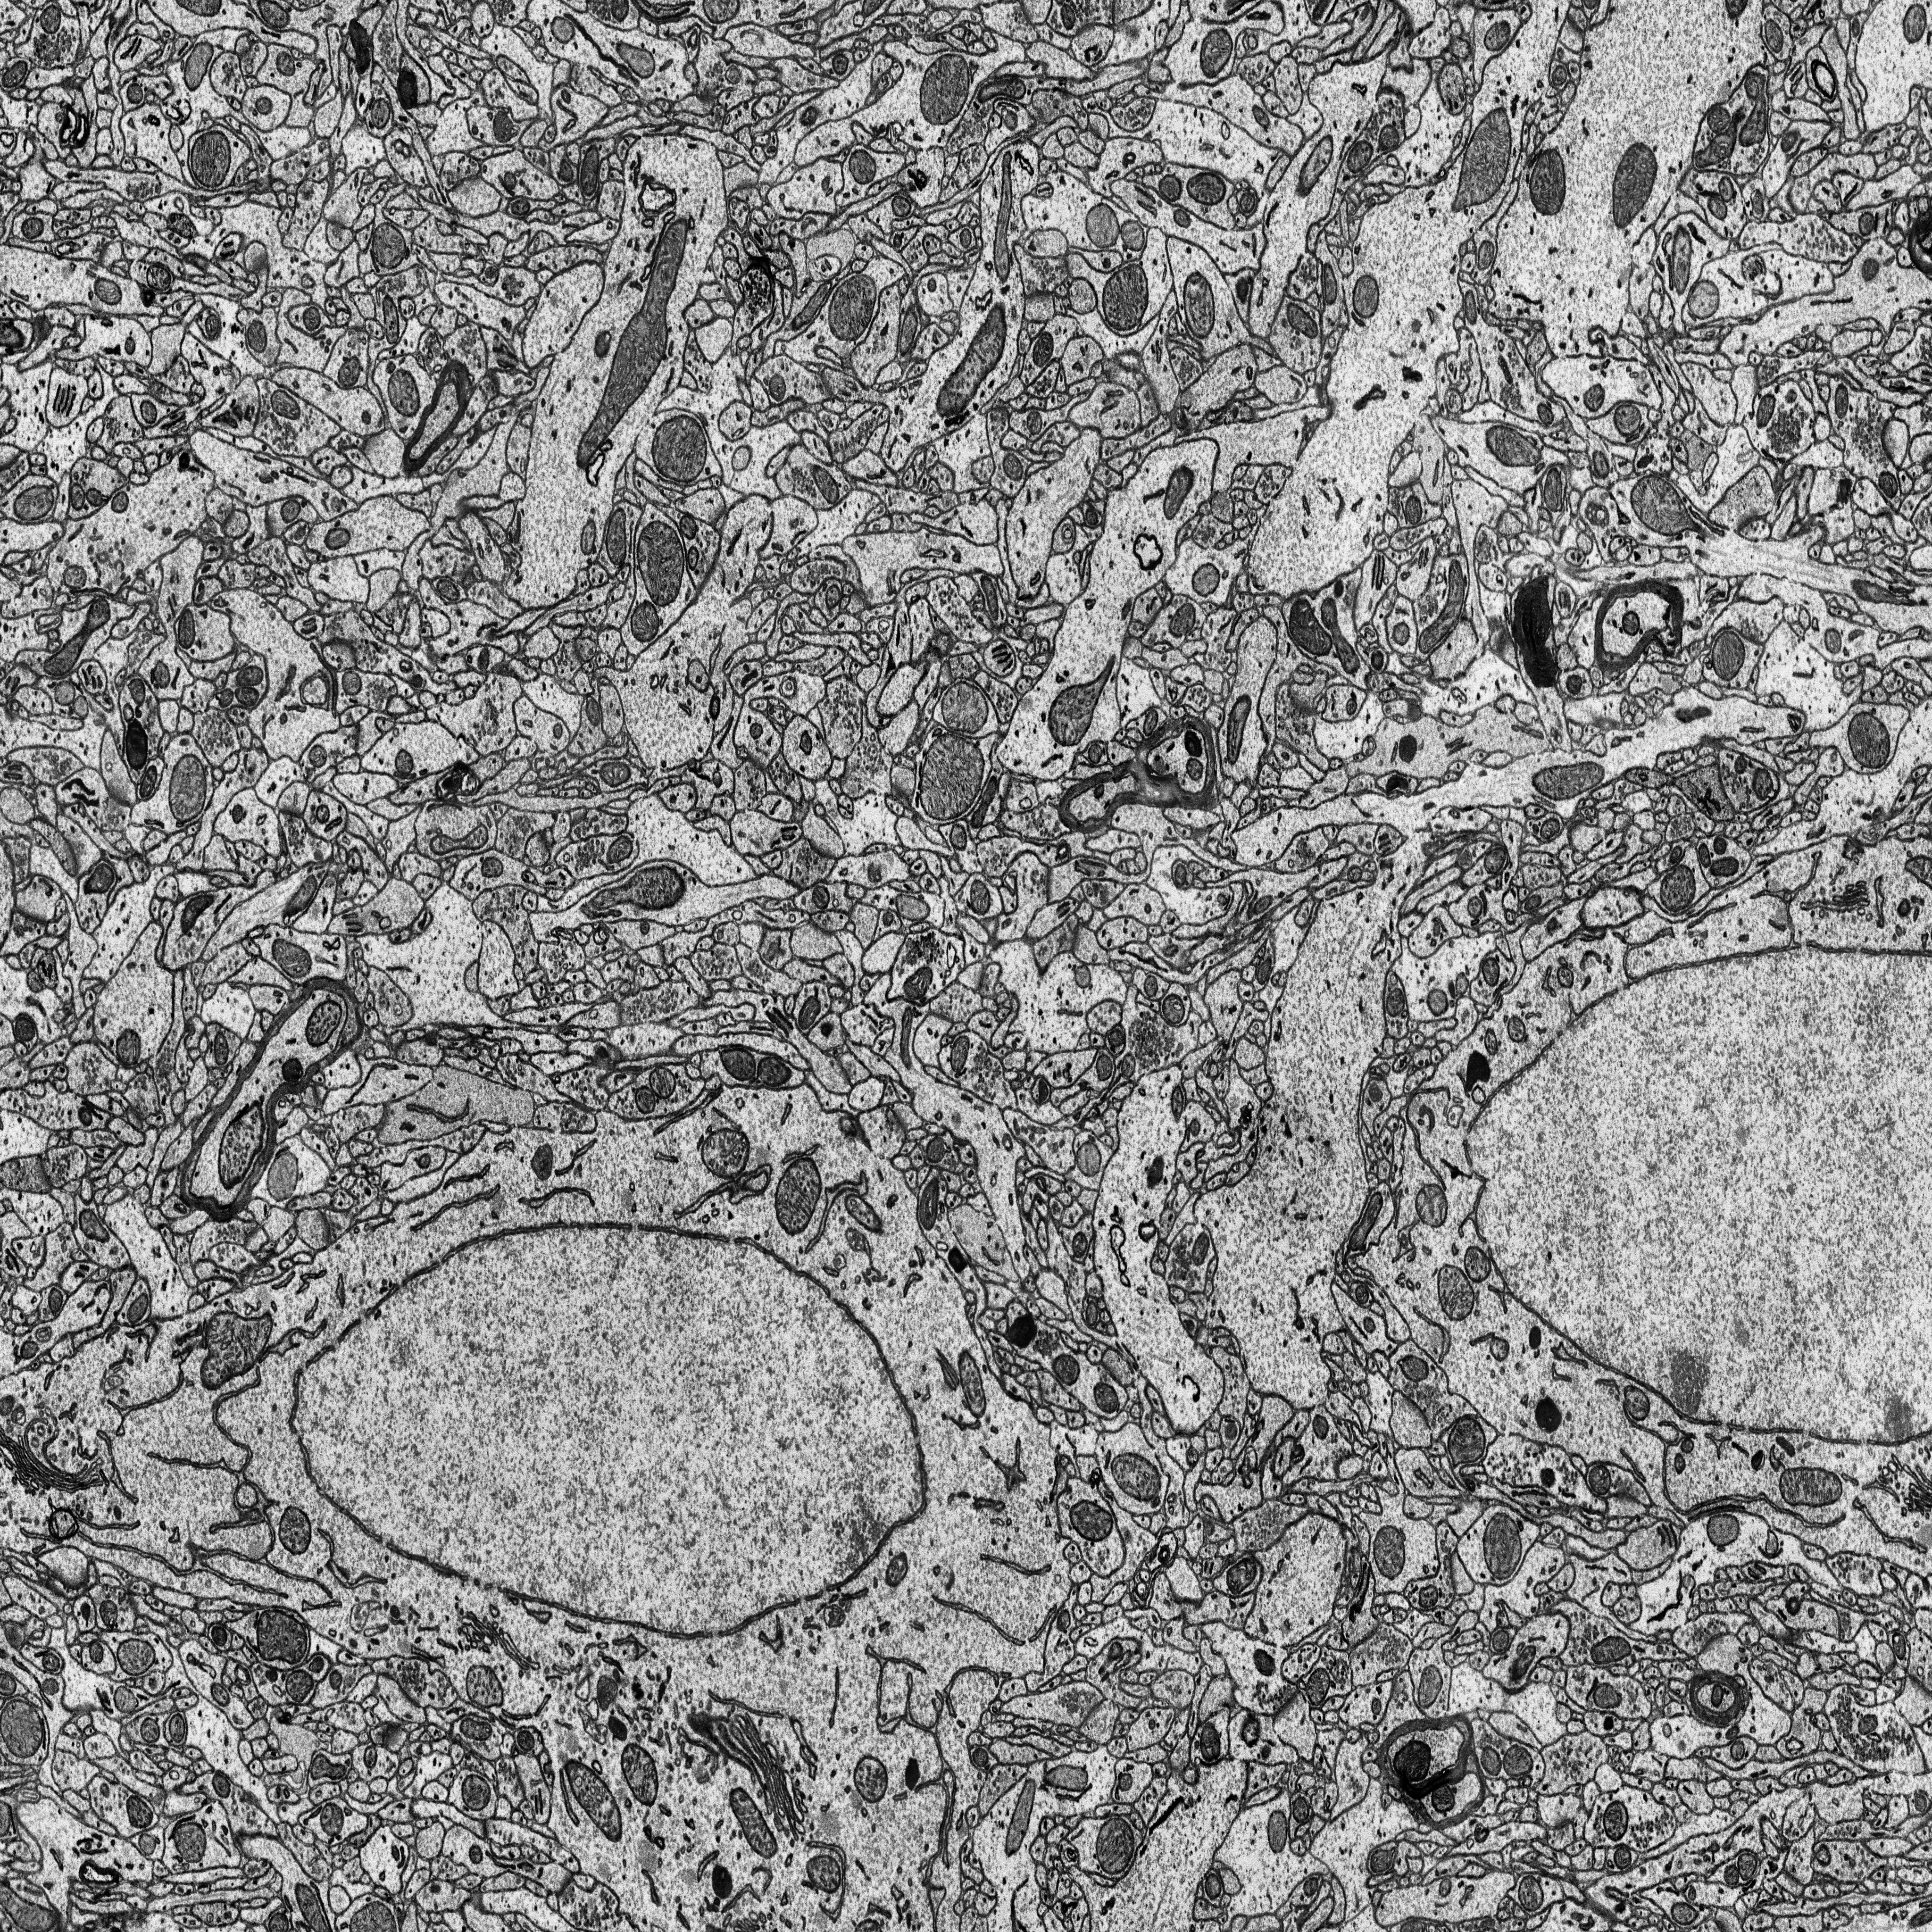
Electron microscopy slice of rat cortex tissue
Slice depth (z): 238
Mitochondria instances in slice: 380